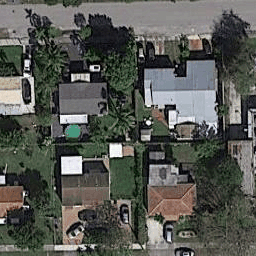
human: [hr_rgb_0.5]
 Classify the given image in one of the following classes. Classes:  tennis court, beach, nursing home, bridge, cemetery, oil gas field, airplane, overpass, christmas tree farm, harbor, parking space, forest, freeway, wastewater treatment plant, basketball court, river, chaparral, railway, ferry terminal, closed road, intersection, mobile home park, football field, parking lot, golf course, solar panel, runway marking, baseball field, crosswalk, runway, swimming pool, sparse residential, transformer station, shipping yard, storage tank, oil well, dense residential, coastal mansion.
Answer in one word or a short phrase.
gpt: dense residential